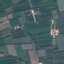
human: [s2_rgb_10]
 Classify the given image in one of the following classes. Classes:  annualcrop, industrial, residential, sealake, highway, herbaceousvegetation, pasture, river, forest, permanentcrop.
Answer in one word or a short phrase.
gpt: PermanentCrop